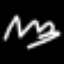
Label: squiggle